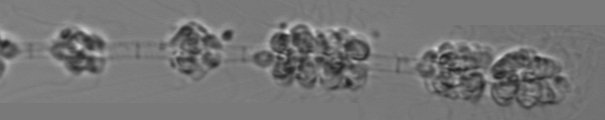
Label: Leptocylindrus_mediterraneus